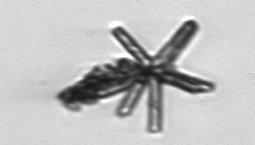
Label: Thalassionema